Field crop: tomato
Growth stage: 1
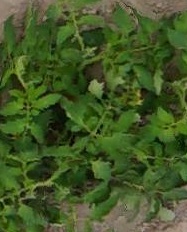
Species: tomato